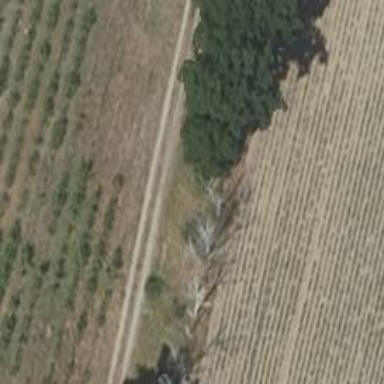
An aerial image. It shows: Row of deciduous broadleaved trees.